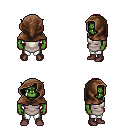
a pixel art fantasy rpg character, male body template, orc, green skin, white tunic, white pants, red long mohawk hairstyle, cloth hood, maroon shoes, four views (front, back, left, right), 2x2 character sprite sheet, small pixel art, hard edges, no anti-aliasing